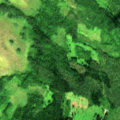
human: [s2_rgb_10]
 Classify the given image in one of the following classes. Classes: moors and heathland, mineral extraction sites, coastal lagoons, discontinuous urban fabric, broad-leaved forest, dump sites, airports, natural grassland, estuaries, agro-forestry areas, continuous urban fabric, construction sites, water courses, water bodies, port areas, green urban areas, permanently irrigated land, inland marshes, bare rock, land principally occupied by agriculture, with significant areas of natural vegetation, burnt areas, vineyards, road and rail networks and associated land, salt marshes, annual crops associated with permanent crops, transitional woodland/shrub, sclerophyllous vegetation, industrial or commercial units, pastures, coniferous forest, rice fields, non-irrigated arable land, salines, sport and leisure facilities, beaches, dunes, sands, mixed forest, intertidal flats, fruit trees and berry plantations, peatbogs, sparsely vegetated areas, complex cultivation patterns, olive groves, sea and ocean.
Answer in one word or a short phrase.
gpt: coniferous forest, mixed forest, transitional woodland/shrub